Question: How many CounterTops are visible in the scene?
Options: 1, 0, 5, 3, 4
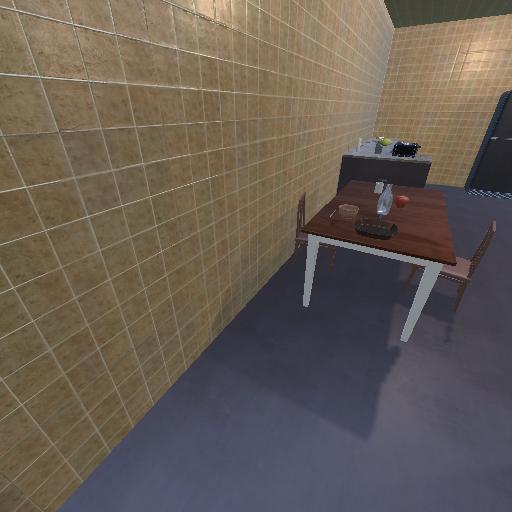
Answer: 1